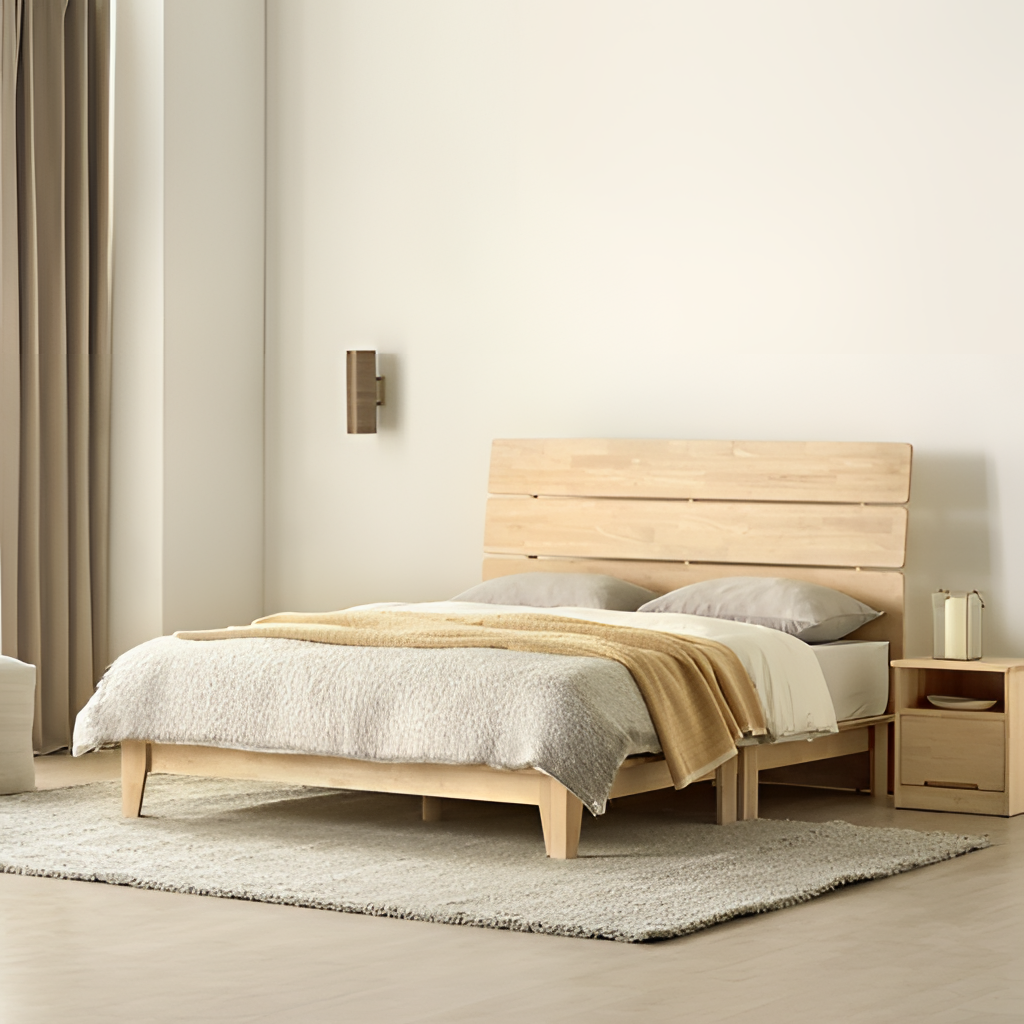
wood bed, bedroom, beige wood flooring, with smooth plank pattern, minimalist, paint wallpaper, with solid pattern